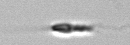
Label: flagellate_morphotype3